Question: I have a WebGrid on my Razor-based site and now I would like to have a Checkbox and a Textbox inside a Column, and when I click on the Checkbox after entering a Quantity, I would like it to submit the form, so I can add that item to the database (I'm not really keen on AJAX for this right now, unless it'll be easier and better). But I just don't know how I should go about this.

Should I wrap each combo of Checkbox and Textbox in its own form, so there will be a form for every column that has a Checkbox? Or should I wrap the whole WebGrid div inside just 1 form and then determine which ones were checked on submission? I'm really not sure where to even start here.
Any help will be much appreciated.
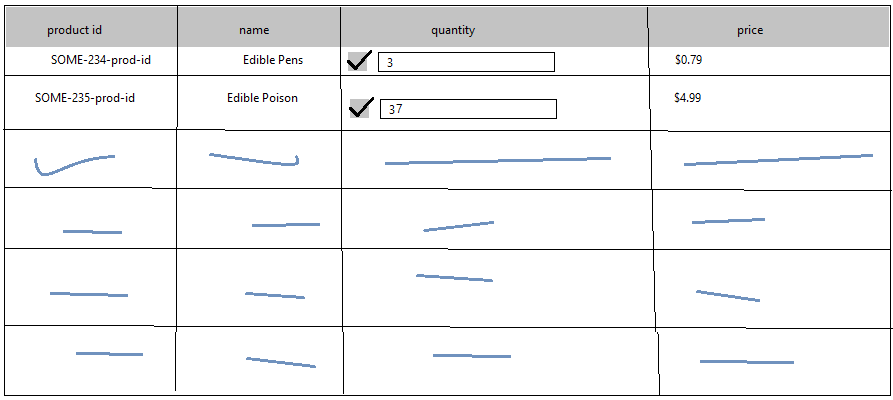
Answer: If you aren't keen on ajax you can wrap that whole grid in a form then using the checked event on the checkbox grab the id of that checkbox so you know specifically which value to look at when the form post. You'll have to tie each checkbox to it's associated textbox via an identifier in the id, cause it will post all the values of the grid. Having multiple forms on a page is something you would do if the page were sectioned where each section performs specific functionality. In this case the grid is performing one piece of functionality across the entire grid.
In lieu of that, and ajax style approach is going to be the best bet. Using jquery it would be fairly each to attach a ajax.post to each element in the grid that you want to make a post for. much cleaner than trying to write all the extra code to figure out what checkbox was altered and what the data is that you want to look at from the post.
'''
$.ajax({
type: "POST",
url: path,
data: "id=" + checkboxId + "text=" + textboxdata+ ,
success: function() {
// if needed alert user data saved
}
});
'''